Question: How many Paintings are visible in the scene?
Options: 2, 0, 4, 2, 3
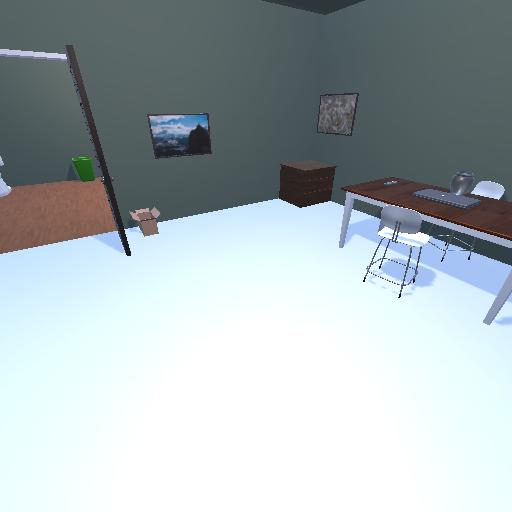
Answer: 2